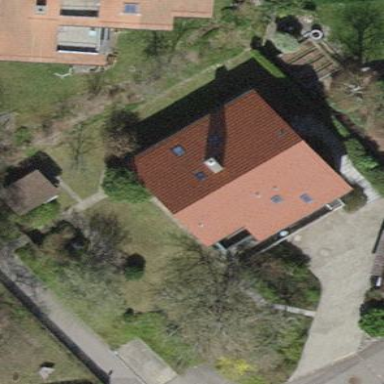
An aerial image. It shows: Building with tiled roof.